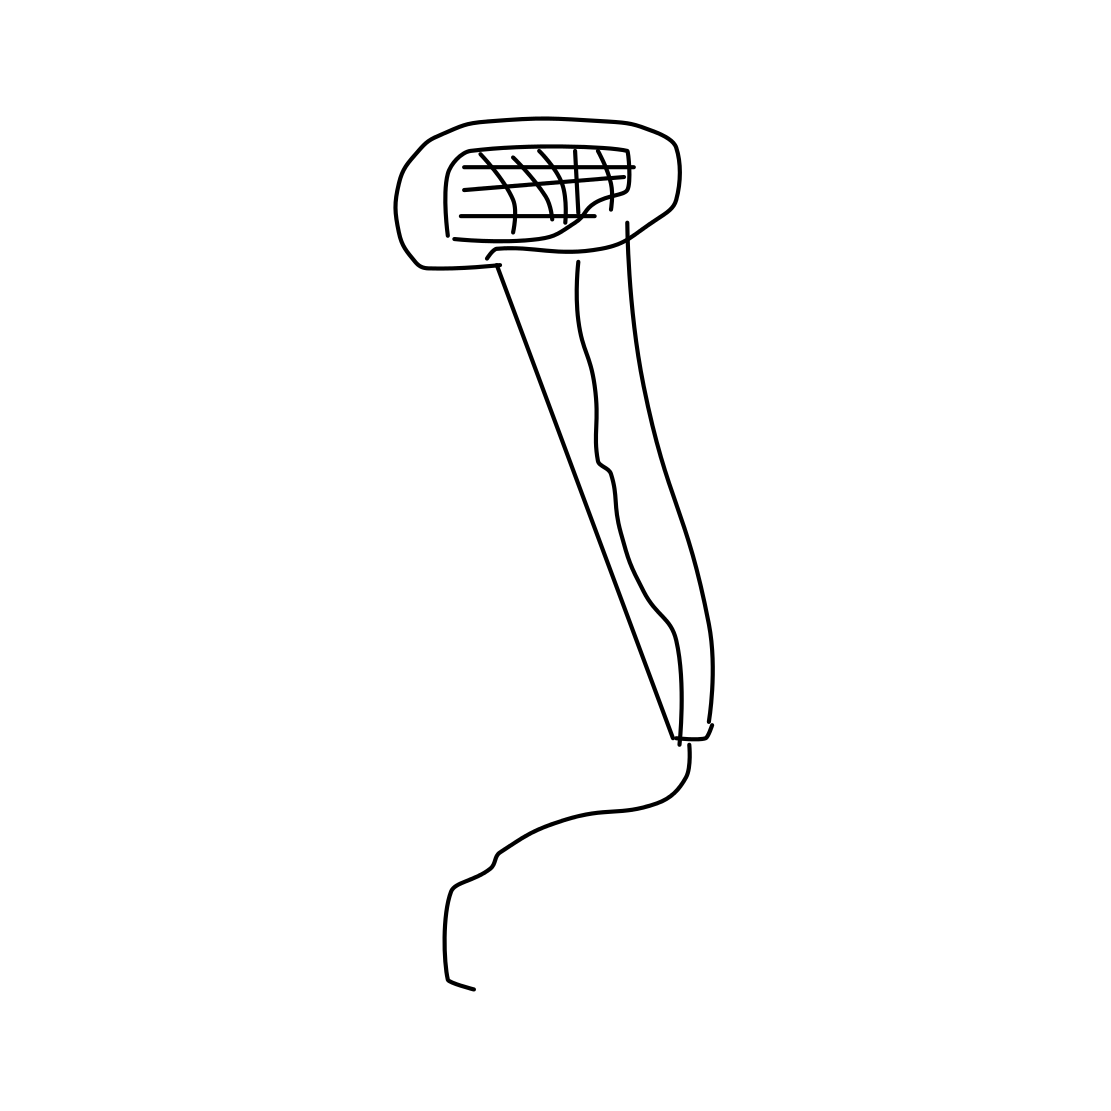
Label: microphone